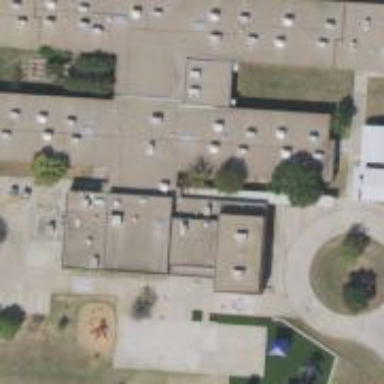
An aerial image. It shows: Elementary school building.